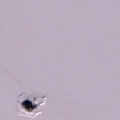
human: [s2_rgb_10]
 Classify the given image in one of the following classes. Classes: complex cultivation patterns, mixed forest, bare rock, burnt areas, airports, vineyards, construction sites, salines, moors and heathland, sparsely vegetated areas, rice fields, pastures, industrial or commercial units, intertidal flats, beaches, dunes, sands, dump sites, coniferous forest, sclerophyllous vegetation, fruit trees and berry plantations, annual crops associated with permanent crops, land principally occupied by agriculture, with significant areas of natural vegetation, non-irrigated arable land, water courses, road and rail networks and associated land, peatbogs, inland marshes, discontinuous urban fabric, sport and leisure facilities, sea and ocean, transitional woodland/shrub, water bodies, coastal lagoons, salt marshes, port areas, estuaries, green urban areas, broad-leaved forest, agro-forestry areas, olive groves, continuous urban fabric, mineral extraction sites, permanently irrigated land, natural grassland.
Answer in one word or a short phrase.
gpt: sea and ocean